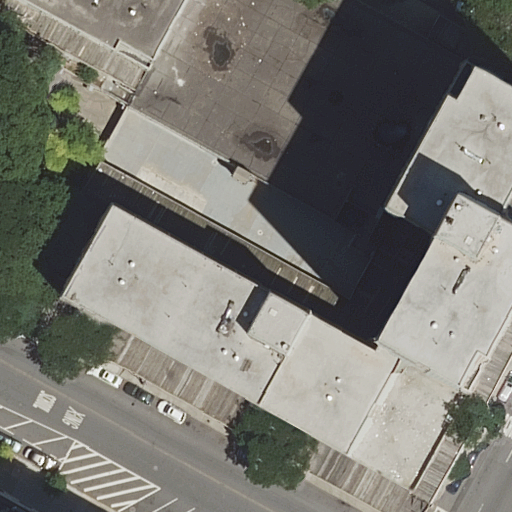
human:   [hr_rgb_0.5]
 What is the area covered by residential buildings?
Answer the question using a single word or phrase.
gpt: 6440m2

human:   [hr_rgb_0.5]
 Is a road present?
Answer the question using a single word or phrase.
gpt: yes

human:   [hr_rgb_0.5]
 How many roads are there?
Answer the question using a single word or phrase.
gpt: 5

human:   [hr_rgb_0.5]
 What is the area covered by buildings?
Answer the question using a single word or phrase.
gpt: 8470m2

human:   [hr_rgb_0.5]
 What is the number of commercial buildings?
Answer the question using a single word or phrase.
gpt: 0

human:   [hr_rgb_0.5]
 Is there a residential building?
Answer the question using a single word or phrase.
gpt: yes

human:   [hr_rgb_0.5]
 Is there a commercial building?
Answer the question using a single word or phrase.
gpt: no

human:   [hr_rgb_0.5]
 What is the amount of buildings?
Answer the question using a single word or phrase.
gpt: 5

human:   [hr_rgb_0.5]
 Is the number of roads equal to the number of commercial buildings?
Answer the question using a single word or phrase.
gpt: no

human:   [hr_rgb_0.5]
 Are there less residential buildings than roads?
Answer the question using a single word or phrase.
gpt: yes

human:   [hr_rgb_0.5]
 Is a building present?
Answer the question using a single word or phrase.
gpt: yes

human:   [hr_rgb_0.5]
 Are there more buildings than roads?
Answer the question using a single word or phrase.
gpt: no

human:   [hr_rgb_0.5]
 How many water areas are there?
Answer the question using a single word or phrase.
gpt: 0

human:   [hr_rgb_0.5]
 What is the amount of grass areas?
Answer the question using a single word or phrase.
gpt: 0

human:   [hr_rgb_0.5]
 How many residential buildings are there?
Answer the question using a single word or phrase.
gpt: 4

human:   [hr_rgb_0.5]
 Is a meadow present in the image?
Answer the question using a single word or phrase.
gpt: no

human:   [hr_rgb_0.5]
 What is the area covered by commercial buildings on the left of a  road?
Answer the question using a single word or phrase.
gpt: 0m2

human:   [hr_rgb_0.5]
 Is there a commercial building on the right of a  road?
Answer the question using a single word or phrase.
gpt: no

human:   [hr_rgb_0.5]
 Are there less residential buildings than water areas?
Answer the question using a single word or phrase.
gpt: no

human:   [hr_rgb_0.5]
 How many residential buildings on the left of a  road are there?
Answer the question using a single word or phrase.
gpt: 3

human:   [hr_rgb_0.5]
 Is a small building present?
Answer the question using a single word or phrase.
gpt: no

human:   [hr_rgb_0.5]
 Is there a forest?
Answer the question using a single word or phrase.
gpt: no

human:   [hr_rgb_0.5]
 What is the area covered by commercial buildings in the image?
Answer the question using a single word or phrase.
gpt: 0m2

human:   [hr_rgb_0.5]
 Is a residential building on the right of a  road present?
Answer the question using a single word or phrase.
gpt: yes

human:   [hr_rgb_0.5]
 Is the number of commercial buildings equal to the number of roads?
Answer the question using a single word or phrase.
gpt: no

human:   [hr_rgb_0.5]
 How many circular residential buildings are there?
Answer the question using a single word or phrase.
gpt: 0

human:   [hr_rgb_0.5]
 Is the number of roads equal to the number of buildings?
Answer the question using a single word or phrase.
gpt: yes

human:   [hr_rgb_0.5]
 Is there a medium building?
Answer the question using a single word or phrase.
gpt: yes

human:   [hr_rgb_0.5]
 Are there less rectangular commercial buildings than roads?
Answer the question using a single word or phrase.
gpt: yes

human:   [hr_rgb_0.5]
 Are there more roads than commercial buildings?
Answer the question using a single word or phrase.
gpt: yes

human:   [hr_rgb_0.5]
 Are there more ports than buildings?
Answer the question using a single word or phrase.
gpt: no

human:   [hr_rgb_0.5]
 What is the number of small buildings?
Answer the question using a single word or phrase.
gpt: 0

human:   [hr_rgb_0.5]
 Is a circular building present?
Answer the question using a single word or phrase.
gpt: no

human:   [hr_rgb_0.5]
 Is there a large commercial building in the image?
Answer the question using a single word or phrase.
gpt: no

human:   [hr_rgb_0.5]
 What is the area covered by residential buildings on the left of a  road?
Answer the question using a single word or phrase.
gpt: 3902m2

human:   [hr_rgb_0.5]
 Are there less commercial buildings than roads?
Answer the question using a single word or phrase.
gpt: yes

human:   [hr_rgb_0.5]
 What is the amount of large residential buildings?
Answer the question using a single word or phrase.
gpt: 2

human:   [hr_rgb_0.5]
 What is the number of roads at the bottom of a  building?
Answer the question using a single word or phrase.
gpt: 4

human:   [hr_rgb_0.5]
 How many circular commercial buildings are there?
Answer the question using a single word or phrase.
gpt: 0

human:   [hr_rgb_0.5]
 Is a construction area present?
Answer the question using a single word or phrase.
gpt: no

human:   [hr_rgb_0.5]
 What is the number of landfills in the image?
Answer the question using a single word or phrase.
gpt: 0

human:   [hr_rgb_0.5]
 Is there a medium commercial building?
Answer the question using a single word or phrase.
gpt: no

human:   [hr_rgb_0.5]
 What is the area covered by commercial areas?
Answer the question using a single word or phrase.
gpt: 0m2

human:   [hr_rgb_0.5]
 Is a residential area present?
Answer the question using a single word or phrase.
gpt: no

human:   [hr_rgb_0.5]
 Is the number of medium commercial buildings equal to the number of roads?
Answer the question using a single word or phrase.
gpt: no

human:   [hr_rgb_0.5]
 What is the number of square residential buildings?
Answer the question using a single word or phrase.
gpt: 0

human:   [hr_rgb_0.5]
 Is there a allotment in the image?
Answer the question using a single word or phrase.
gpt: no

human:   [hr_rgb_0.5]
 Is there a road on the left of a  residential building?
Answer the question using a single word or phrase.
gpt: yes

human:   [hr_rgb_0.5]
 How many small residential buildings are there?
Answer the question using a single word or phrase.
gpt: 0

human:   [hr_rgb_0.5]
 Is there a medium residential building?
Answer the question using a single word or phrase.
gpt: yes

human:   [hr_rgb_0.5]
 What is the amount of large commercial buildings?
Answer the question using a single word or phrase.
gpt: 0

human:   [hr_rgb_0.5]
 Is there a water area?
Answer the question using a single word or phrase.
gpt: no

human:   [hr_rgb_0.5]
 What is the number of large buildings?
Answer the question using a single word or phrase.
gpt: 3

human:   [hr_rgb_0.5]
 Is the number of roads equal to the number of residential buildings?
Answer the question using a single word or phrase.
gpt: no

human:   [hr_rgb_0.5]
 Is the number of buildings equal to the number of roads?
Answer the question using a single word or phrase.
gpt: yes

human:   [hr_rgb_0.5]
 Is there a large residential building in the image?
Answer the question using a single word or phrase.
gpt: yes

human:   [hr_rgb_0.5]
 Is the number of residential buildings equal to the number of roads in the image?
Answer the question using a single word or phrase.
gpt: no

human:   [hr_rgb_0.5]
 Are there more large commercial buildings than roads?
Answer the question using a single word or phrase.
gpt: no

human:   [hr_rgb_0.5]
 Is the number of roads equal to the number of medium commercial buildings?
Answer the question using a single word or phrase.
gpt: no

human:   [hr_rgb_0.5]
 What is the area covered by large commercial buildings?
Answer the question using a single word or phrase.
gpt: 0m2

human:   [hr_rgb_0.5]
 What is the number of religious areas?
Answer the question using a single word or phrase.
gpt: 0

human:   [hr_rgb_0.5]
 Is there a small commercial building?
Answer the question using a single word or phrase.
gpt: no

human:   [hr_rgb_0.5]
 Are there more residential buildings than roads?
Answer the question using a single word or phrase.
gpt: no

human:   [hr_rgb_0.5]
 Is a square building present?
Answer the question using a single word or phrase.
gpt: no